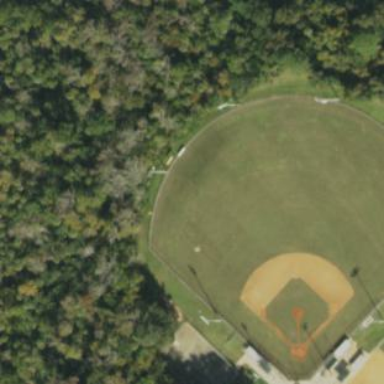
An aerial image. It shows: Baseball pitch for leisure and sports activities.